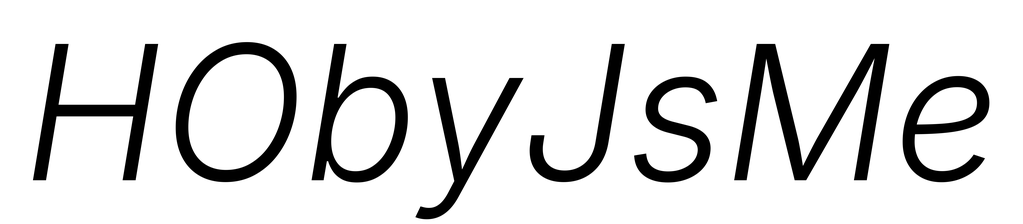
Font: Inter-Italic_Light_Italic